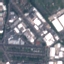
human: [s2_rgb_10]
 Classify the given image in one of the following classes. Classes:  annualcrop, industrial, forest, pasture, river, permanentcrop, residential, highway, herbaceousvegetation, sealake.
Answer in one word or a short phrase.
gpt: Industrial